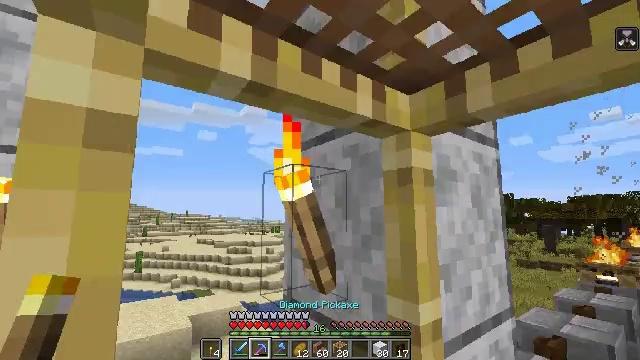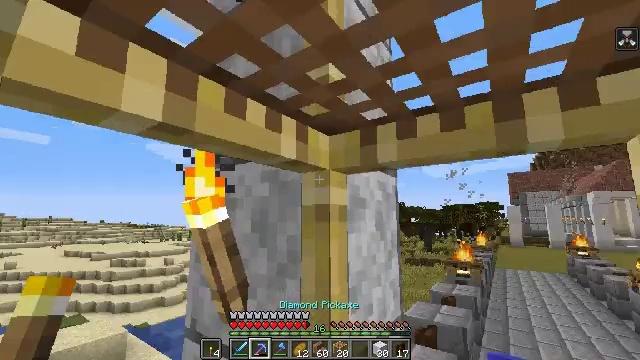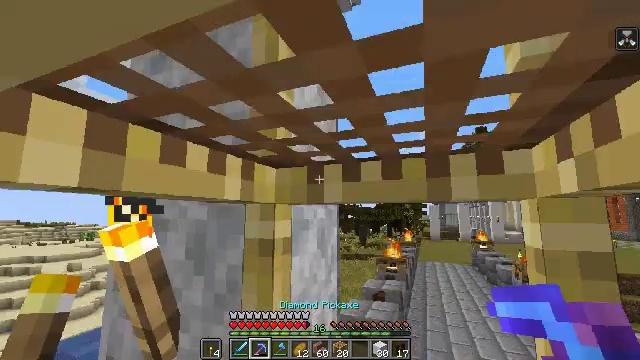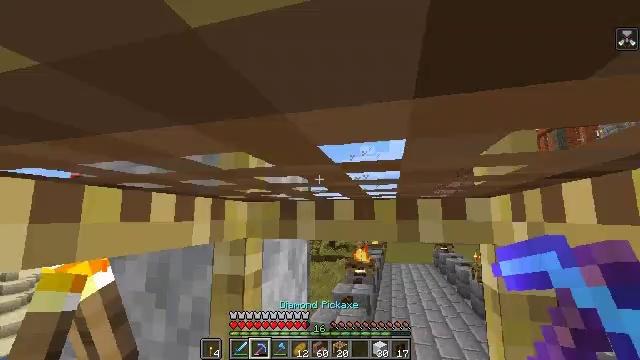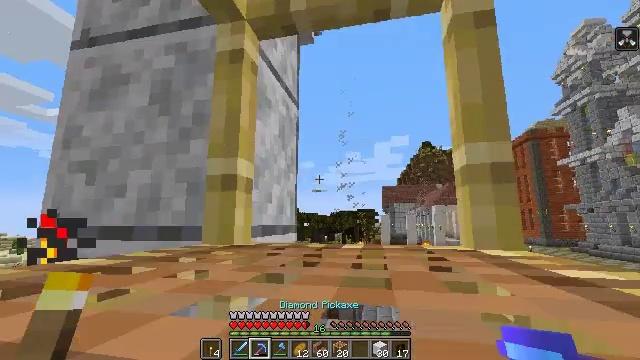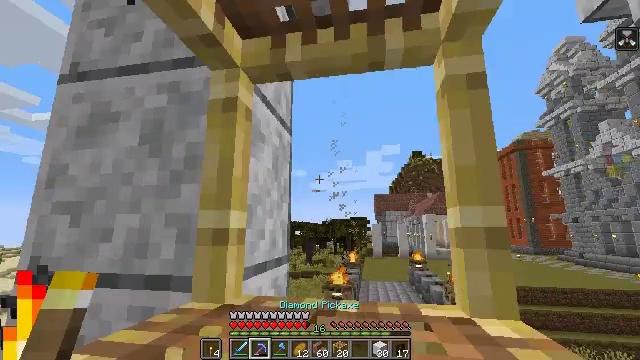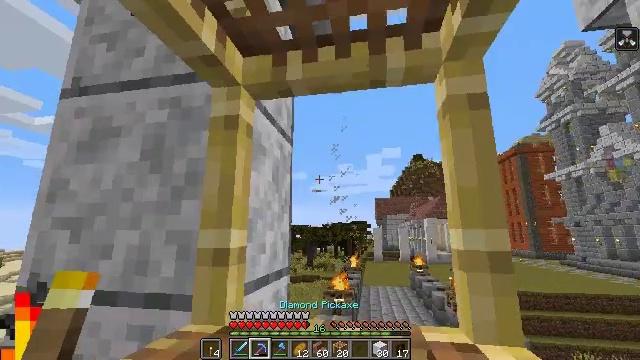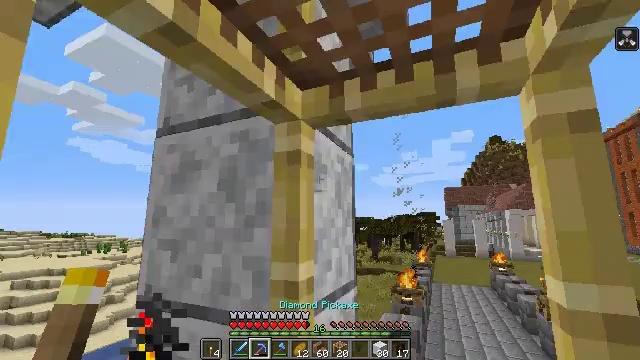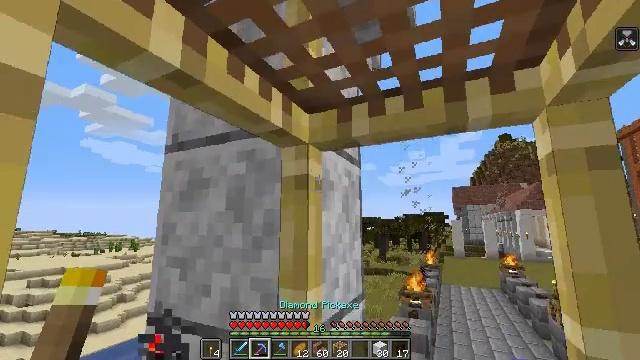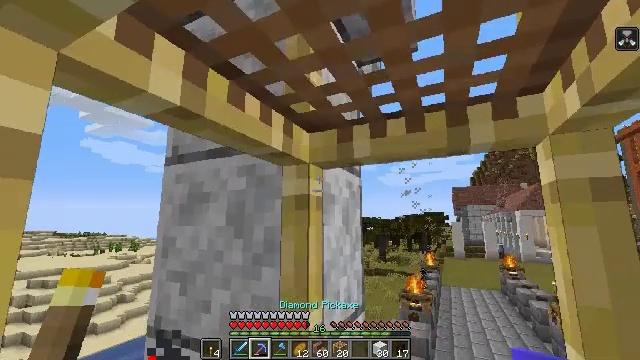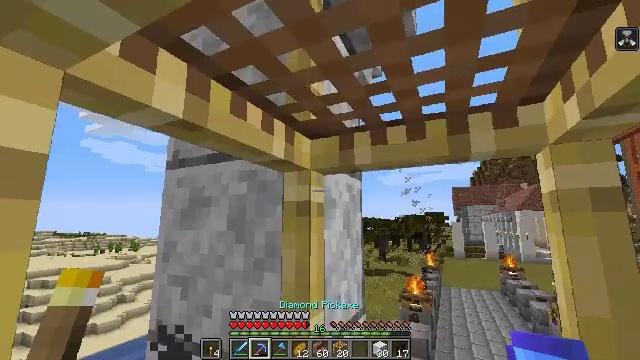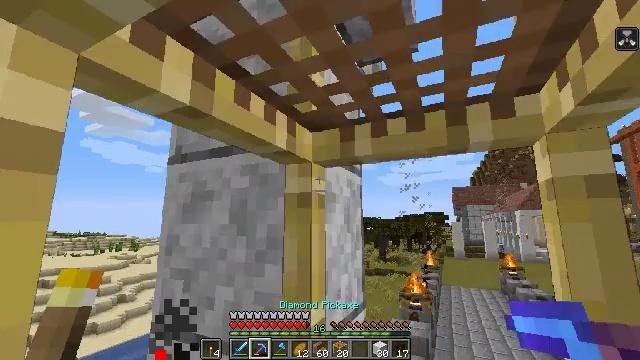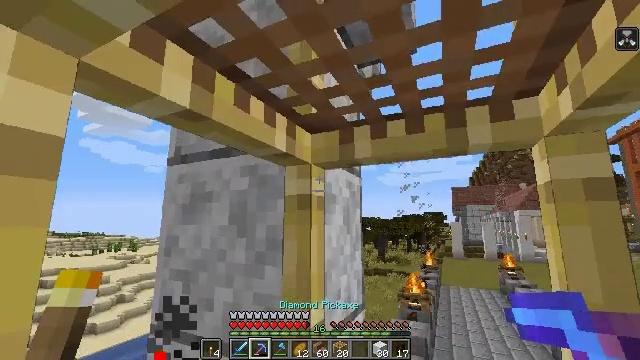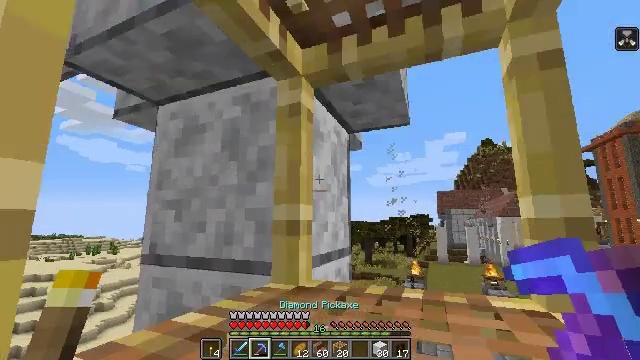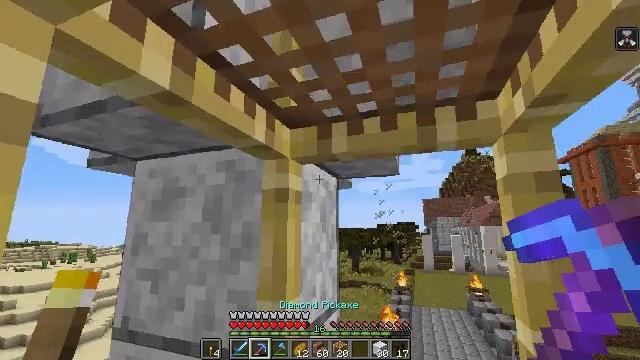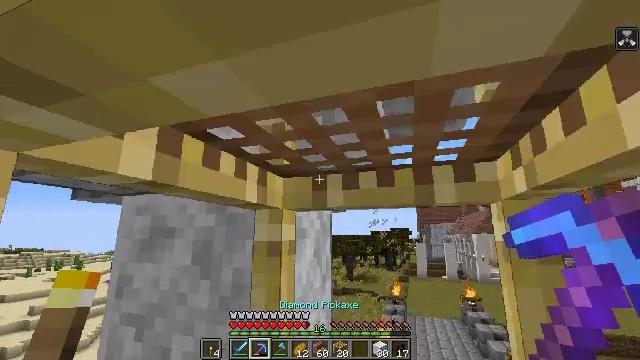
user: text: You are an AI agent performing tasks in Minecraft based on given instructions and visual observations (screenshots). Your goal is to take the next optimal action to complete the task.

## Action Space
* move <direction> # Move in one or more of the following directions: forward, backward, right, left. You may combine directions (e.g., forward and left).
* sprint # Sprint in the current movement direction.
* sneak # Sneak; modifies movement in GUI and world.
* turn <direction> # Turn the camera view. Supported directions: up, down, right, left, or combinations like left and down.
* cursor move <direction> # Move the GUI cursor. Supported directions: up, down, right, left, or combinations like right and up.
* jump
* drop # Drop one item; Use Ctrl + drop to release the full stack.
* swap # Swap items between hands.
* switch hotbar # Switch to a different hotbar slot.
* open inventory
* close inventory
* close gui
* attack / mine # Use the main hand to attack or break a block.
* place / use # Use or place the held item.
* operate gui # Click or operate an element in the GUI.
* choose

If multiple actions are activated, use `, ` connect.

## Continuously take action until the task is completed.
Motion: motion action
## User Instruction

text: Attack the white wool to collect it.
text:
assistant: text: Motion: turn right and up, jump
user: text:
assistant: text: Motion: turn right, jump
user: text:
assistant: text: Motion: turn right, jump
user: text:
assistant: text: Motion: turn right and up, jump
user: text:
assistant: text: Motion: turn right and up, jump
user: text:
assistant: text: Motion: jump
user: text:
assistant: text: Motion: turn left and down, jump
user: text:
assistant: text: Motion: turn left, jump
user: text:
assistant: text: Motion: jump
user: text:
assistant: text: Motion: jump
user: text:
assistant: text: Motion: jump
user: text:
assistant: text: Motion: jump
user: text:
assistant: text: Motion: turn right, jump
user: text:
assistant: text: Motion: turn right and up, jump
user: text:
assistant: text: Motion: turn right and up, jump
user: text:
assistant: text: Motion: jump
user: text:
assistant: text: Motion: jump
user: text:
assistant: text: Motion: jump
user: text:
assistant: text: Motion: move forward, jump
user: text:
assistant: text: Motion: move forward, jump
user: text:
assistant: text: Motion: move forward, jump
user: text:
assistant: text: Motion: move forward, jump
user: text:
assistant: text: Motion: jump
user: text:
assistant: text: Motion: jump
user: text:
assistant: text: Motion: jump
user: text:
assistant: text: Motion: turn up, jump
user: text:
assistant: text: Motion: turn up, jump
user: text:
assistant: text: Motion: jump
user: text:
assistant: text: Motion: jump
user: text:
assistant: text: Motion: jump